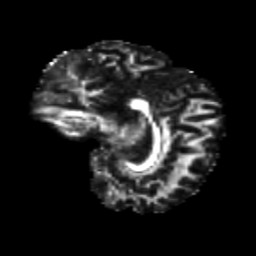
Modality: FA
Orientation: sagittal
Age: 21
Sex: female
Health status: healthy
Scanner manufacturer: siemens
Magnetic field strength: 3 T
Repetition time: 8.6 s
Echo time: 0.095 s